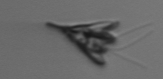
Label: Pyramimonas_longicauda